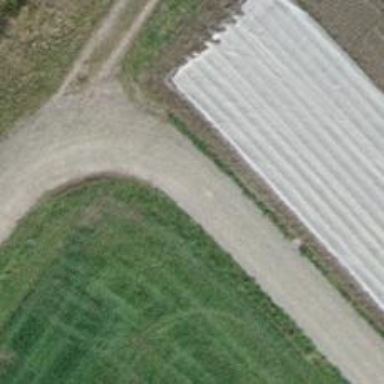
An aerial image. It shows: Compacted track road with grade3 tracktype.